Question: - -
So I tried to add every guest separately using the script below but I get an error that I don't understand
The error comes after a variable number of successful invitation on the first event... sometimes just one, sometimes 2 or 3 or 5... randomly.
Here is the code of the relevant function : ( get the group members, invite them for every events in the period of time, print out a resulting log on a new sheet.)
'''
function sendinvites(e) {
var calendar_name = e.parameter.calendar;
var email = calendar_name.toLowerCase()+'@insas.be';
var group = GroupsManager.getGroup(email);
var members = group.getAllMembers();
var startDate = new Date(e.parameter.start);
var endDate = new Date(e.parameter.end);
var Calendar = CalendarApp.getCalendarsByName(calendar_name);
var sheetName = calendar_name + "-du-" + Utilities.formatDate(e.parameter.start, FUS1, "dd-MMM-yyyy")
+ "-au-" + Utilities.formatDate(e.parameter.end, FUS1, "dd-MMM-yyyy")
//
var events = Calendar[0].getEvents(startDate , endDate);
if (events[0]) {
var eventarray = new Array();
var line = new Array();
line.push('Titre : '+calendar_name,'Debut ','Fin','Localisation','Duree','invites');
eventarray.push(line);
for (i = 0; i < events.length; i++) {
if(events[i].getTitle().match('semaine n')=='semaine n'){continue}
var lr = logsheet.getLastRow(); // these lines are added here for test purpose only, to see where in the loop it fails... that's why I set values cell by cell !
logsheet.getRange(lr+1,1).setValue(events[i].getTitle()+' / '+Utilities.formatDate(events[i].getStartTime(), FUS1, "dd-MMM-yyyy"));
for(nn=0;nn<members.length;++nn){
logsheet.getRange(lr+1,nn+2).setValue(members[nn]);
events[i].addGuest(members[nn])
}
line = new Array();
line.push(events[i].getTitle());
line.push(Utilities.formatDate(events[i].getStartTime(), FUS1, "dd-MMM-yyyy")+' a ' +Utilities.formatDate(events[i].getStartTime(), FUS1, "HH:mm"));
line.push(Utilities.formatDate(events[i].getEndTime(), FUS1, "dd-MMM-yyyy")+' a ' +Utilities.formatDate(events[i].getEndTime(), FUS1, "HH:mm"));
line.push(events[i].getLocation());
line.push((events[i].getEndTime() - events[i].getStartTime()) / <PHONE>);
var invitelist='';
var list = events[i].getGuestList()
for(nn=0;nn<list.length;++nn){invitelist+=list[nn].getName()+', '}
line.push(invitelist)
eventarray.push(line);
}
Logger.log(eventarray)
var sheet = SpreadsheetApp.getActiveSpreadsheet().insertSheet(sheetName);
sheet.getRange(1,1,eventarray.length,eventarray[0].length).setValues(eventarray);
sheet.getRange(1,1,1,eventarray[0].length).setBackgroundColor('#ffffcc');
sheet.setColumnWidth(1, 450);sheet.setColumnWidth(2, 150);sheet.setColumnWidth(3, 150);sheet.setColumnWidth(4, 250);sheet.setColumnWidth(5, 75);sheet.setColumnWidth(6, 450);;
sheet.setFrozenRows(1)
} else {
var startstring = Utilities.formatDate(e.parameter.start, FUS1, "dd-MMM-yyyy");
var endstring = Utilities.formatDate(e.parameter.end, FUS1, "dd-MMM-yyyy");
Browser.msgBox('Aucun evenement entre le ' + startstring + ' et le ' + endstring +' dans votre agenda :'+calendar_name);
}
var app = UiApp.getActiveApplication();
app.close();
return app;
}
'''
So my question is : is it the right approach ? should I invite the group by its email and in this case how can I get this group splitted in each one calendar automatically ?
Has anybody ever meet this situation ?
I'm kind of stuck here :-/
ref : <URL> see own answer for details
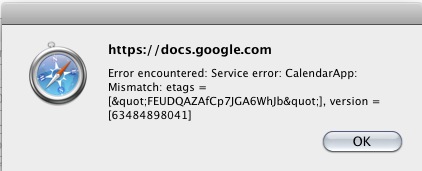
Answer: Reading the issue tracker it seems that there is a working workaround to this issue that is to get the event each time separately and add one guest at a time.
This is but apparently runs without error (up to now ;-)
The code is so slow that it times out after 20 events having 15 guests... quite happily, the log sheet I added tells me where it stops and the UI I use to set dates stays open even after timing out. I guess I'll drink a lot of coffees in the next few days waiting for my 20 calendars filled from september to june ! ;-P
---
here is the modified code (part of it that was changed)
'''
for (i = 0; i < events.length; i++) {
if(events[i].getTitle().match('semaine n')=='semaine n'){continue}
var ID = events[i].getId(); // get the ID to be able to recall the event later
var lr = logsheet.getLastRow();
logsheet.getRange(lr+1,1).setValue(events[i].getTitle()+' / '+Utilities.formatDate(events[i].getStartTime(), FUS1, "dd-MMM-yyyy"));
for(nn=0;nn<members.length;++nn){
logsheet.getRange(lr+1,nn+2).setValue(members[nn]);
Calendar[0].getEventSeriesById(ID).addGuest(members[nn]);// separately get each event and add guest
}
line = new Array();
line.push(events[i].getTitle());
line.push(Utilities.formatDate(events[i].getStartTime(), FUS1, "dd-MMM-yyyy")+' a ' +Utilities.formatDate(events[i].getStartTime(), FUS1, "HH:mm"));
line.push(Utilities.formatDate(events[i].getEndTime(), FUS1, "dd-MMM-yyyy")+' a ' +Utilities.formatDate(events[i].getEndTime(), FUS1, "HH:mm"));
line.push(events[i].getLocation());
line.push((events[i].getEndTime() - events[i].getStartTime()) / <PHONE>);
var invitelist='';
var list = Calendar[0].getEventSeriesById(ID).getGuestList()
for(nn=0;nn<list.length;++nn){invitelist+=list[nn].getName()+', '}
line.push(invitelist)
eventarray.push(line);
}
'''